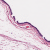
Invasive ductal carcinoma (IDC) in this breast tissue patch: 0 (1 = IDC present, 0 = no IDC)